Question: Who won the match?
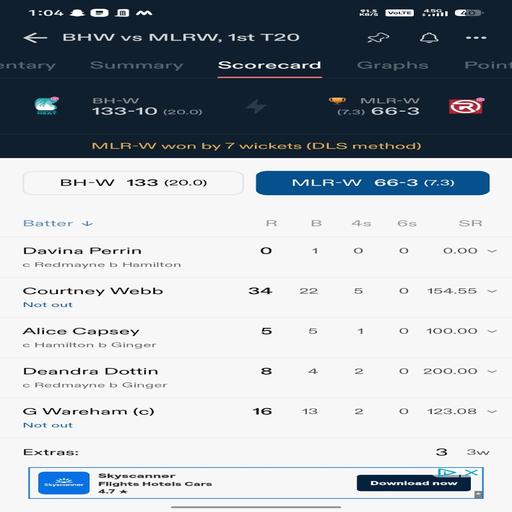
Answer: MLR-W